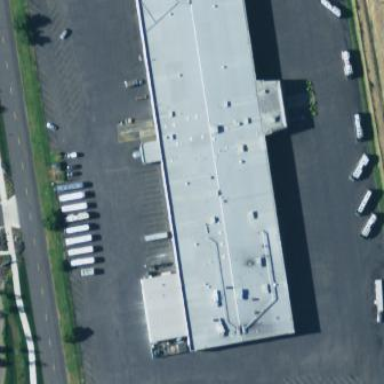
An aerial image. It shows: Caravan shop located in building.